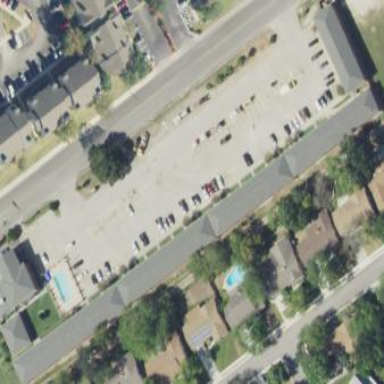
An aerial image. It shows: Building that is motel.